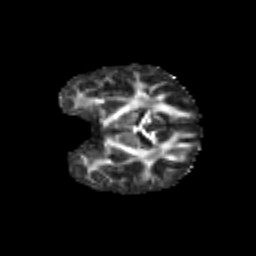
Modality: FA
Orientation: coronal
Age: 7
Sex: male
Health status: healthy